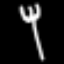
Label: fork